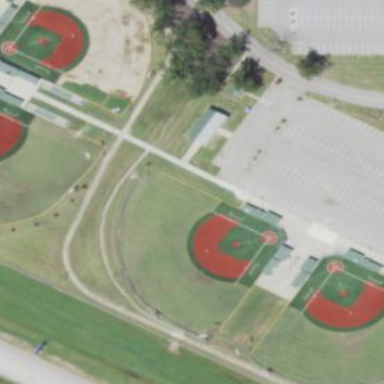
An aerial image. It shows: Baseball pitch for leisure land activities.